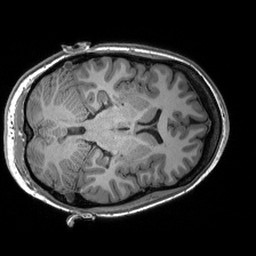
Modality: T1w
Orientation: axial
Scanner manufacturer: siemens
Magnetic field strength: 3 T
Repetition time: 2.53 s
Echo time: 0.00288 s